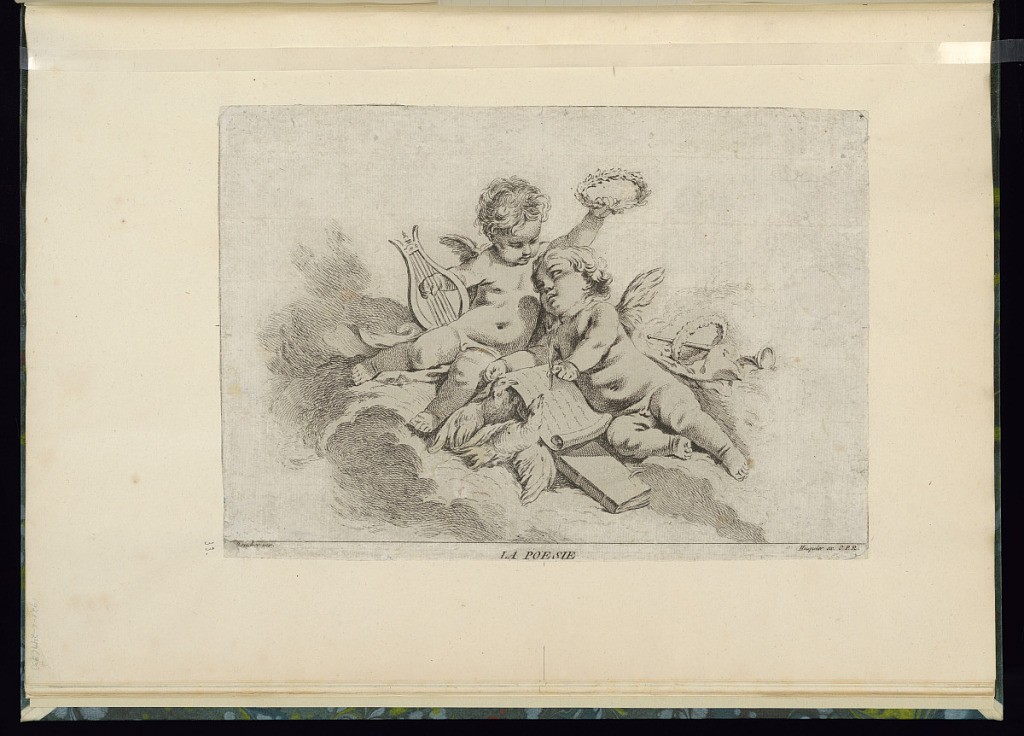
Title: LA POESIE
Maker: François Boucher, French, 1703–1770
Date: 1749–61
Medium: Etching on laid paper
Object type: Print
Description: Allegorical print representing the art of poetry with two winged putti in the clouds. The putto to the right is writing on a scroll of paper, while the other looks over him, holding a crown of laurels above his head and a lyre in his right hand. In the foreground, a book and two birds, and in the background to the right, a horn and crown. The plate is titled, signed, and numbered.